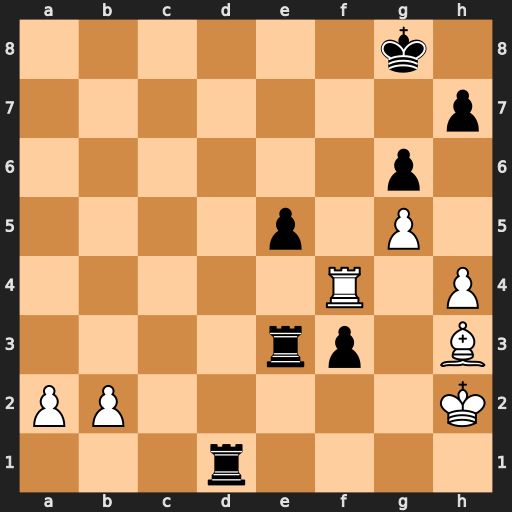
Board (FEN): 6k1/7p/6p1/4p1P1/5R1P/4rp1B/PP5K/3r4
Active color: w
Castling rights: -
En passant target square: -
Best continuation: Be6+ Kg7 Rf7+